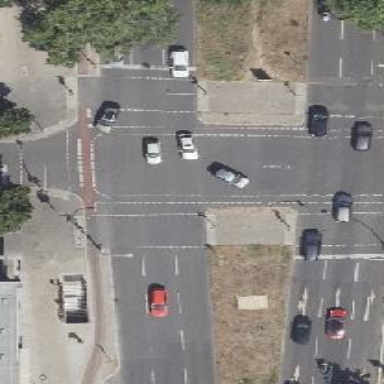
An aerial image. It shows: Footway that serves as traffic island.